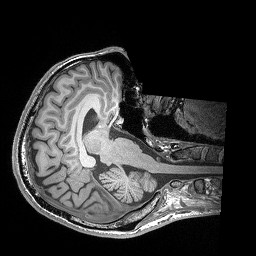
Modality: T1w
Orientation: axial